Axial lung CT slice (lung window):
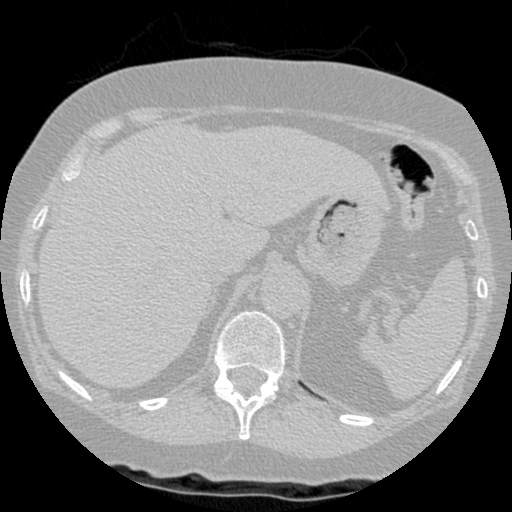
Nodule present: no